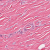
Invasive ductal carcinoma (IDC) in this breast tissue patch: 0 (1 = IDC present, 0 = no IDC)